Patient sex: M
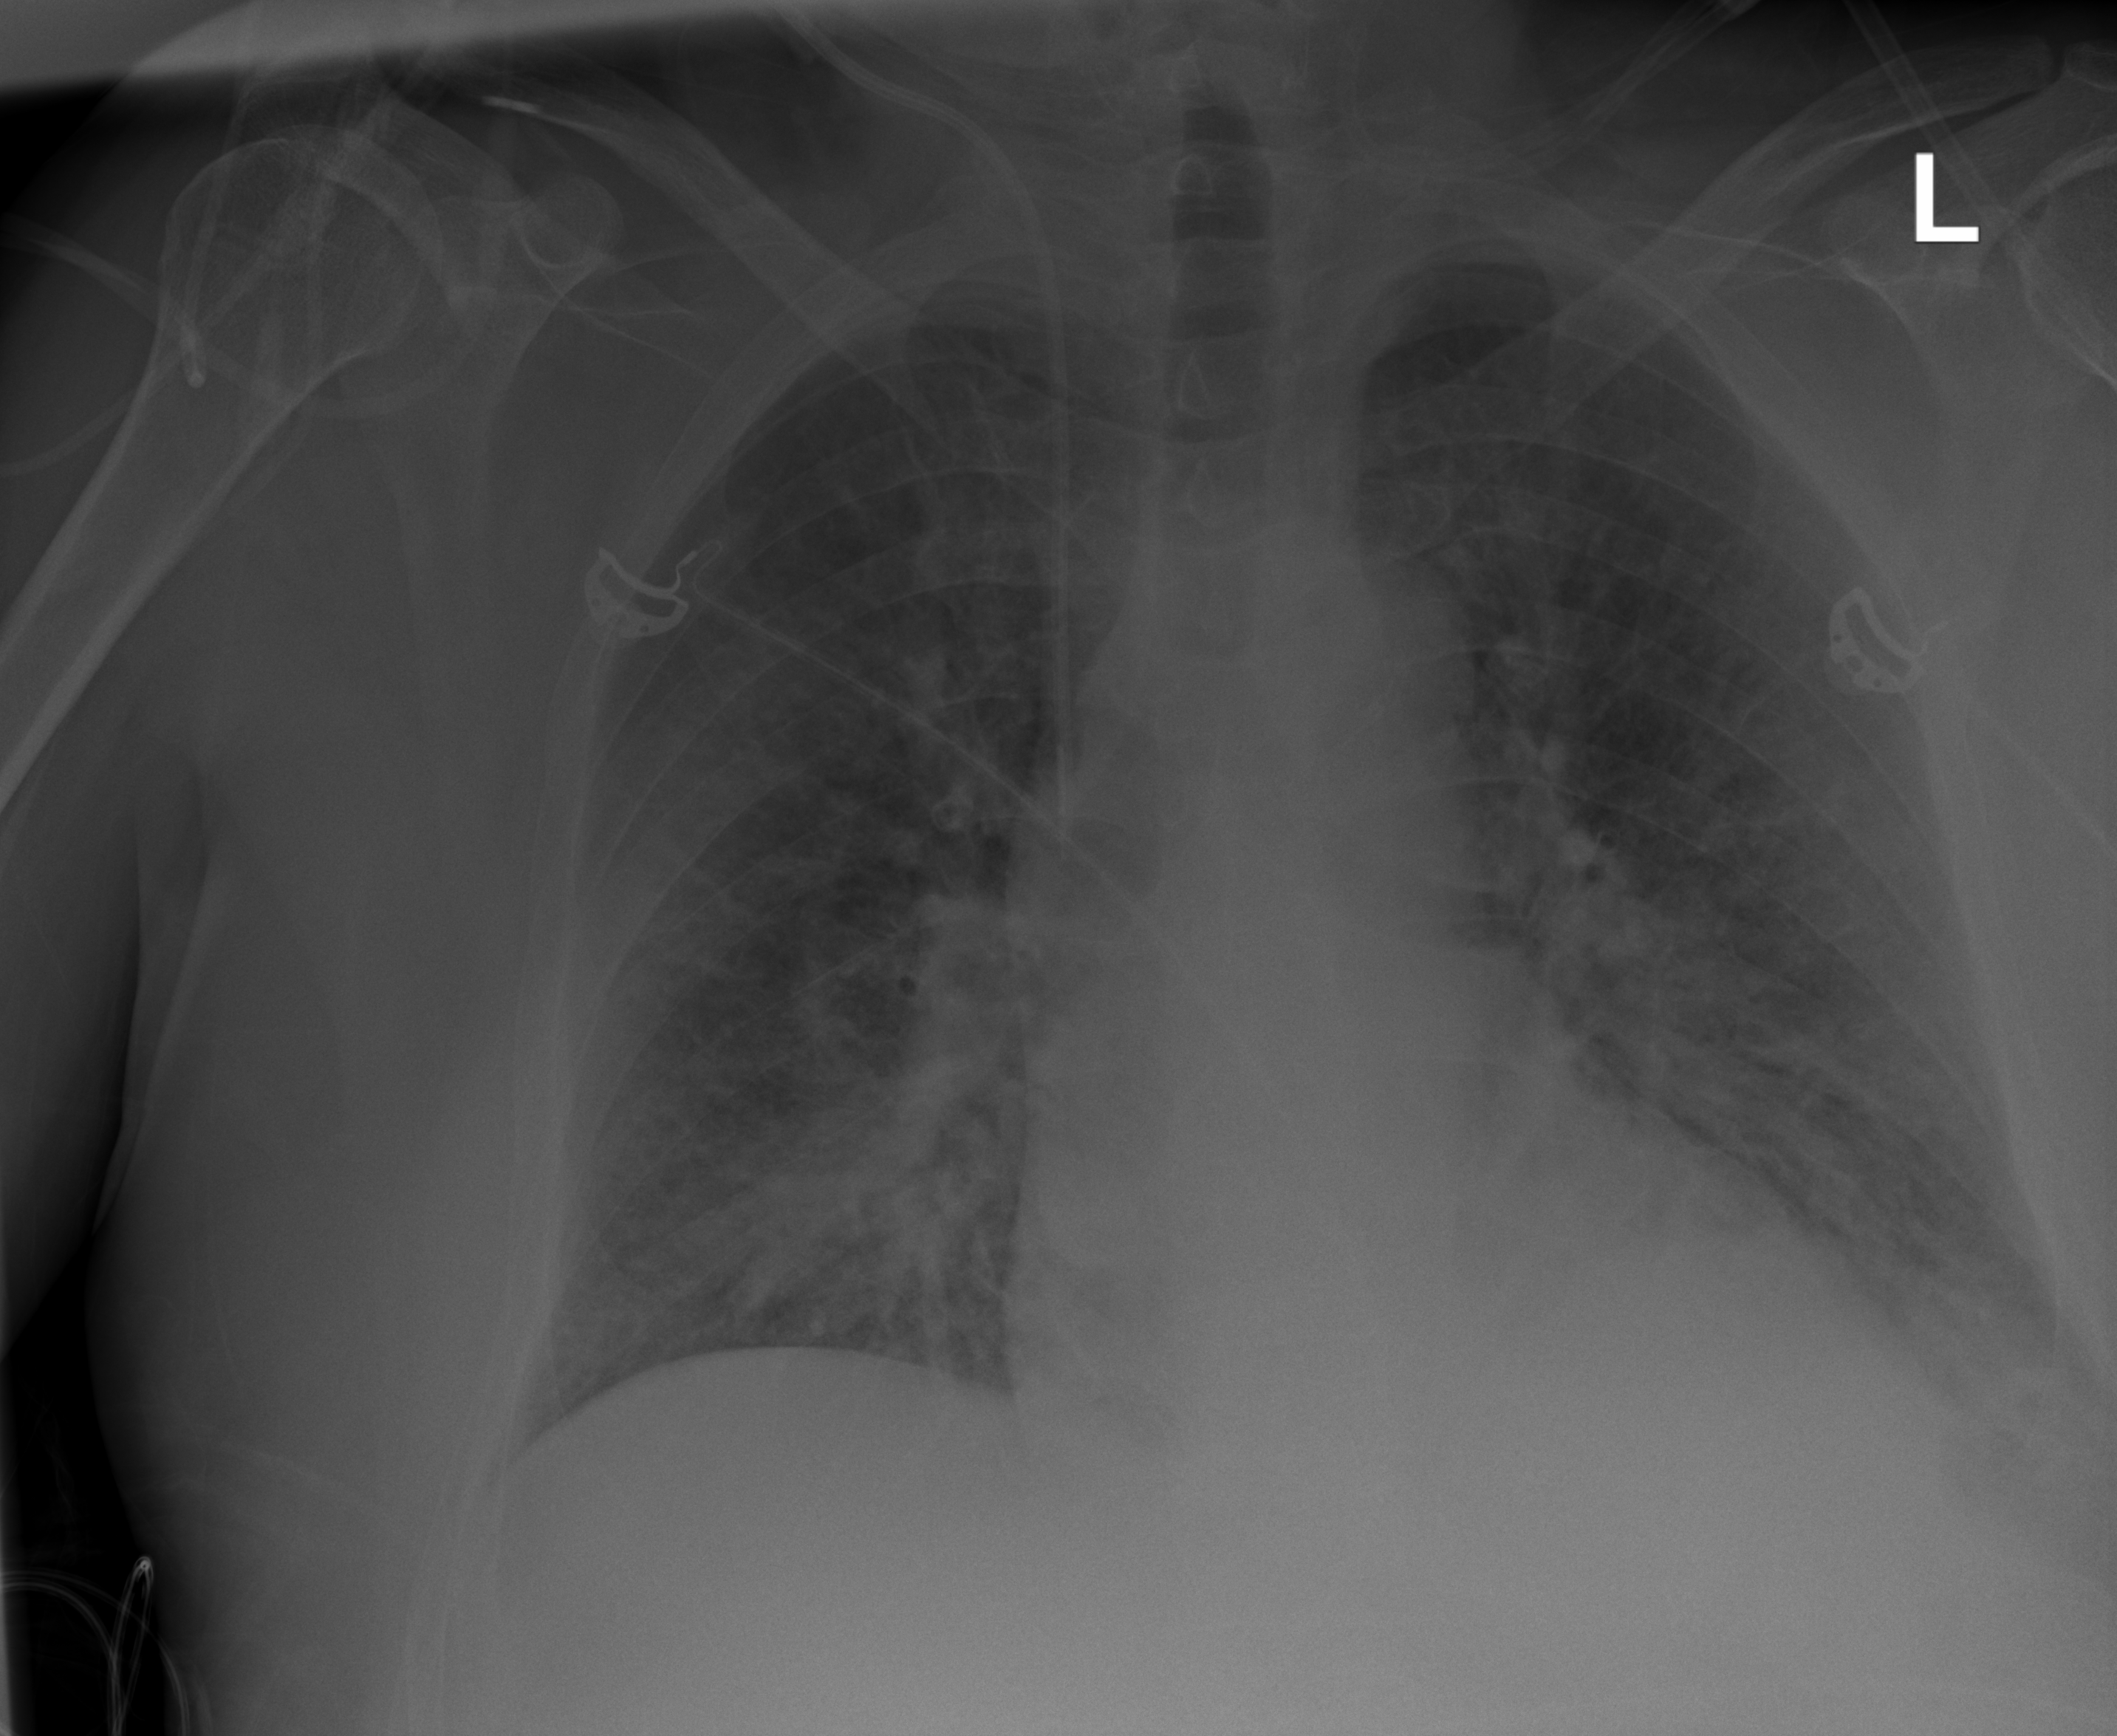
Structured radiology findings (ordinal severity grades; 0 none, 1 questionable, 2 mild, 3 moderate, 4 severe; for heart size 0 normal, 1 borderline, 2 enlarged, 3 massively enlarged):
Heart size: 2
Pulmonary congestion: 2
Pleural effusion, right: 0
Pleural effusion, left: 2
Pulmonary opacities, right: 2
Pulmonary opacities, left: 2
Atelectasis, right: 2
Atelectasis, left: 2